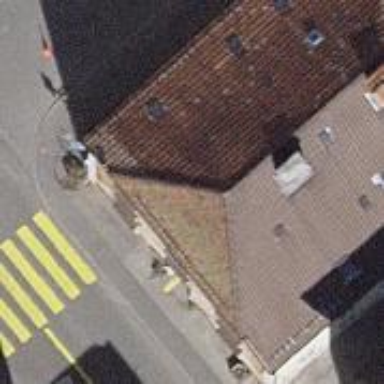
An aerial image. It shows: Cafe.